Field crop: maize
Growth stage: 2
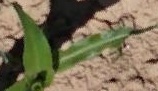
Species: maize